Field crop: maize
Growth stage: 2
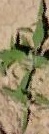
Species: atriplex